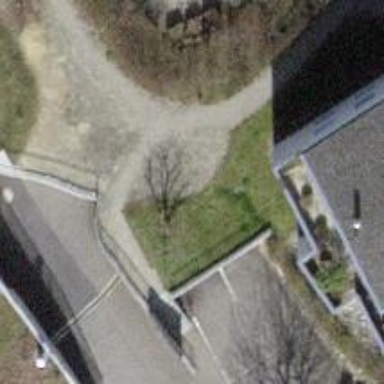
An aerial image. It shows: Path made of paving stones.